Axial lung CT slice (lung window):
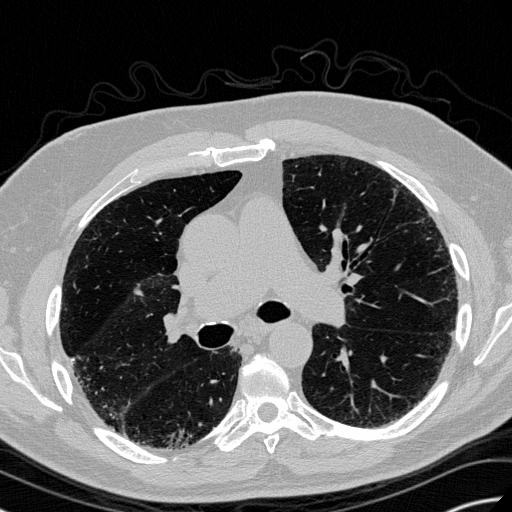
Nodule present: no